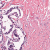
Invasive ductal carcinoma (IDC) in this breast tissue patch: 1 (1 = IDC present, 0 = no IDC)